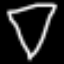
Label: diamond